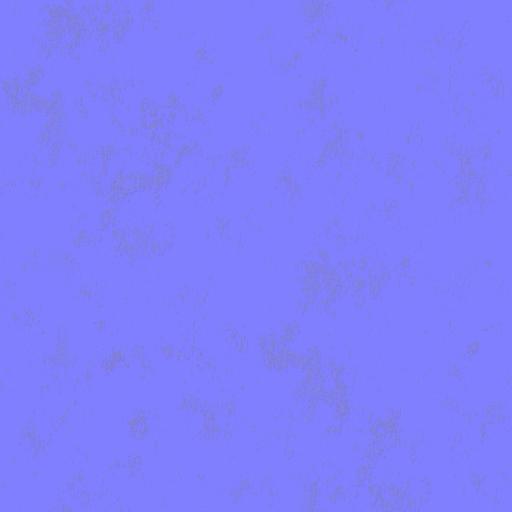
leaks metal old rust rusty spots steel